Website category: auto
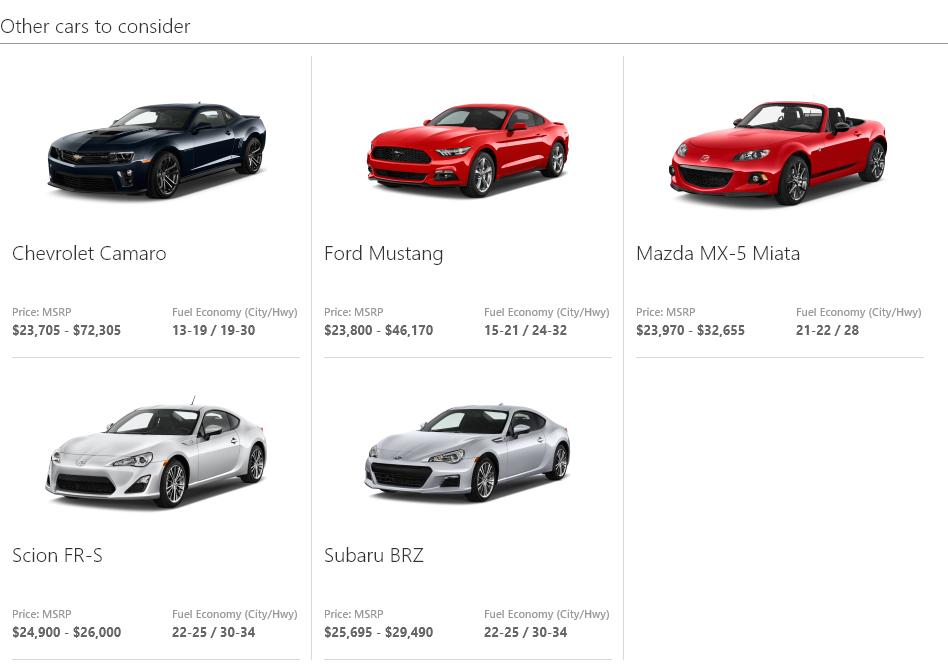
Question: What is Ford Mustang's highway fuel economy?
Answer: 24-32

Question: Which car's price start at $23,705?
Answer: Chevrolet Camaro

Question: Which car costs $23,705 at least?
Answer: Chevrolet Camaro

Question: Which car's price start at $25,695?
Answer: Subaru BRZ

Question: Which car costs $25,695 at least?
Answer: Subaru BRZ

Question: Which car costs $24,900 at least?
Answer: Scion FR-S

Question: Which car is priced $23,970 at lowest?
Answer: Mazda MX-5 Miata

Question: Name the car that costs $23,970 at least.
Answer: Mazda MX-5 Miata

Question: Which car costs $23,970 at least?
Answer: Mazda MX-5 Miata

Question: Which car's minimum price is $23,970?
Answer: Mazda MX-5 Miata

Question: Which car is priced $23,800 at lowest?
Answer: Ford Mustang

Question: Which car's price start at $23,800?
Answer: Ford Mustang

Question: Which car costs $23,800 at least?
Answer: Ford Mustang

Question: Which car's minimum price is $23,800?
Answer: Ford Mustang

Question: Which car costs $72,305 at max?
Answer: Chevrolet Camaro

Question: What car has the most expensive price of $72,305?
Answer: Chevrolet Camaro

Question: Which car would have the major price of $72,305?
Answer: Chevrolet Camaro

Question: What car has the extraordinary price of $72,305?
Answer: Chevrolet Camaro

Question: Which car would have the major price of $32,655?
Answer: Mazda MX-5 Miata

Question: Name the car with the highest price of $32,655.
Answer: Mazda MX-5 Miata

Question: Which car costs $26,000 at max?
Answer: Scion FR-S

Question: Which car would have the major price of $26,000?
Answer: Scion FR-S

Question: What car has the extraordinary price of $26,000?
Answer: Scion FR-S

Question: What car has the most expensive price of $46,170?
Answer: Ford Mustang

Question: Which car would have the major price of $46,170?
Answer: Ford Mustang

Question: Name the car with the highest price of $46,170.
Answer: Ford Mustang

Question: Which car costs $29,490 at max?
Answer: Subaru BRZ

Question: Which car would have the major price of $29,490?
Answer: Subaru BRZ

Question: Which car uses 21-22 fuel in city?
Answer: Mazda MX-5 Miata

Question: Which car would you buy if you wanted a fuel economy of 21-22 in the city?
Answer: Mazda MX-5 Miata

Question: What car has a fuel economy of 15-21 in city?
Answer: Ford Mustang

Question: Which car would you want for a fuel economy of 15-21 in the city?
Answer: Ford Mustang

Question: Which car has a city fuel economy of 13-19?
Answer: Chevrolet Camaro

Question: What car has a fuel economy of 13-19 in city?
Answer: Chevrolet Camaro

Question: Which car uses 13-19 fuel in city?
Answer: Chevrolet Camaro

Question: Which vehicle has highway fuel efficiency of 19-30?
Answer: Chevrolet Camaro

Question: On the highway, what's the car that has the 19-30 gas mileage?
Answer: Chevrolet Camaro

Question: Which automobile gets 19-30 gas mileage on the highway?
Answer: Chevrolet Camaro

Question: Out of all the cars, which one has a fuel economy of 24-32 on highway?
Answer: Ford Mustang

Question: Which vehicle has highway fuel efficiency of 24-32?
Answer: Ford Mustang

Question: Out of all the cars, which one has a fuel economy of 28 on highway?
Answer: Mazda MX-5 Miata

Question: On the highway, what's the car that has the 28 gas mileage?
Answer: Mazda MX-5 Miata

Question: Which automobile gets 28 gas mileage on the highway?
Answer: Mazda MX-5 Miata